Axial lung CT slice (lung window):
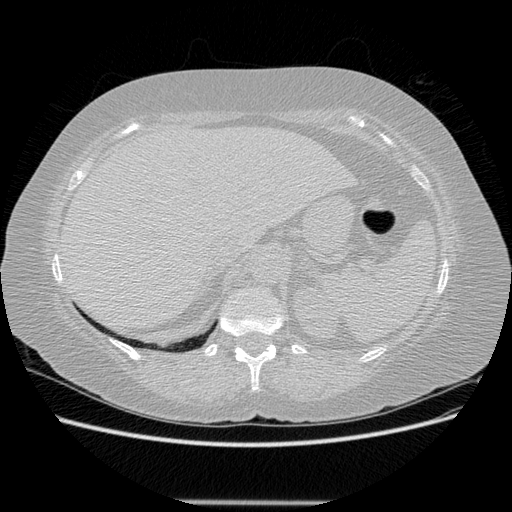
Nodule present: no